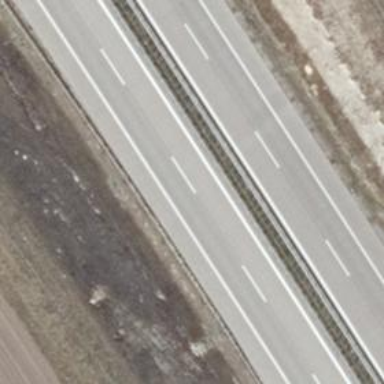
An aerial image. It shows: Motorway with concrete surface.